二年级 · 算术
看图列式计算。

$\square \times \square=\square$

$\square \div \square=\square$

$\square \div \square=\square$
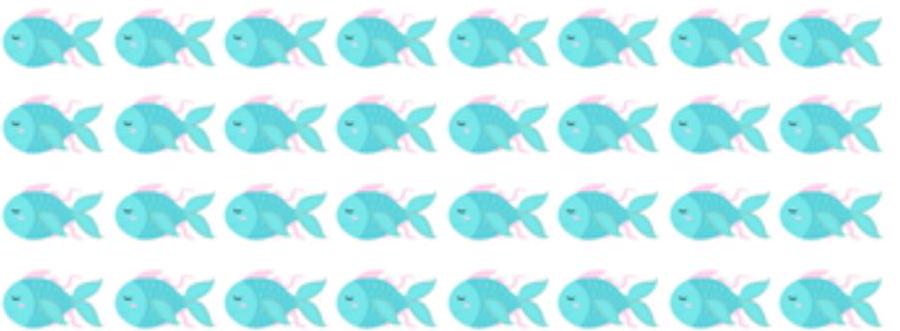
答案: $4 \times 8=32$

$32 \div 4=8$

$32 \div 8=4$